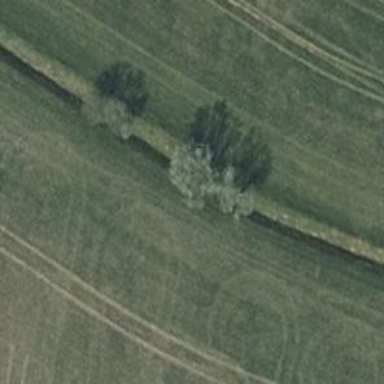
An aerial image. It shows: Deciduous broadleaved tree.